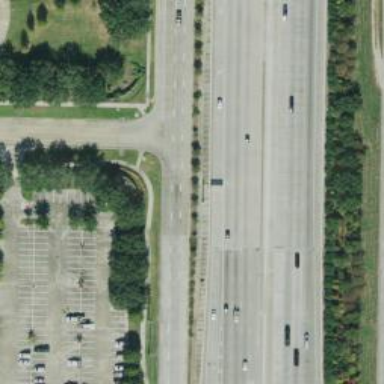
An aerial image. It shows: Secondary road with frontage road.